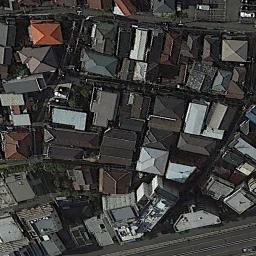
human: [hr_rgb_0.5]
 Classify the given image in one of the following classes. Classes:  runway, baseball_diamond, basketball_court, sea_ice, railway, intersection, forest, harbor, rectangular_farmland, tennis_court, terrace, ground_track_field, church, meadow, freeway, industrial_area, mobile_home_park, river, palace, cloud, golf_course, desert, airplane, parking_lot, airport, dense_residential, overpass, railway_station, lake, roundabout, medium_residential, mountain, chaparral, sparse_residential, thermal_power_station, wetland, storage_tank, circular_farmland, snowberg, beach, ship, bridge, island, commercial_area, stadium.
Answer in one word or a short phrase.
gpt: dense_residential